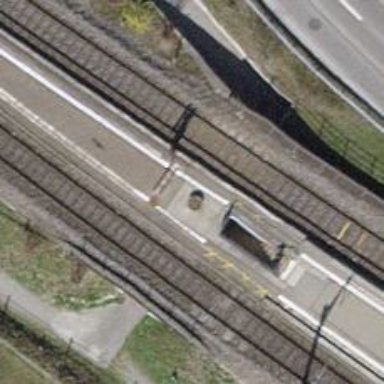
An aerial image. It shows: Tunnel with asphalt path running through it.